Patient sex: M
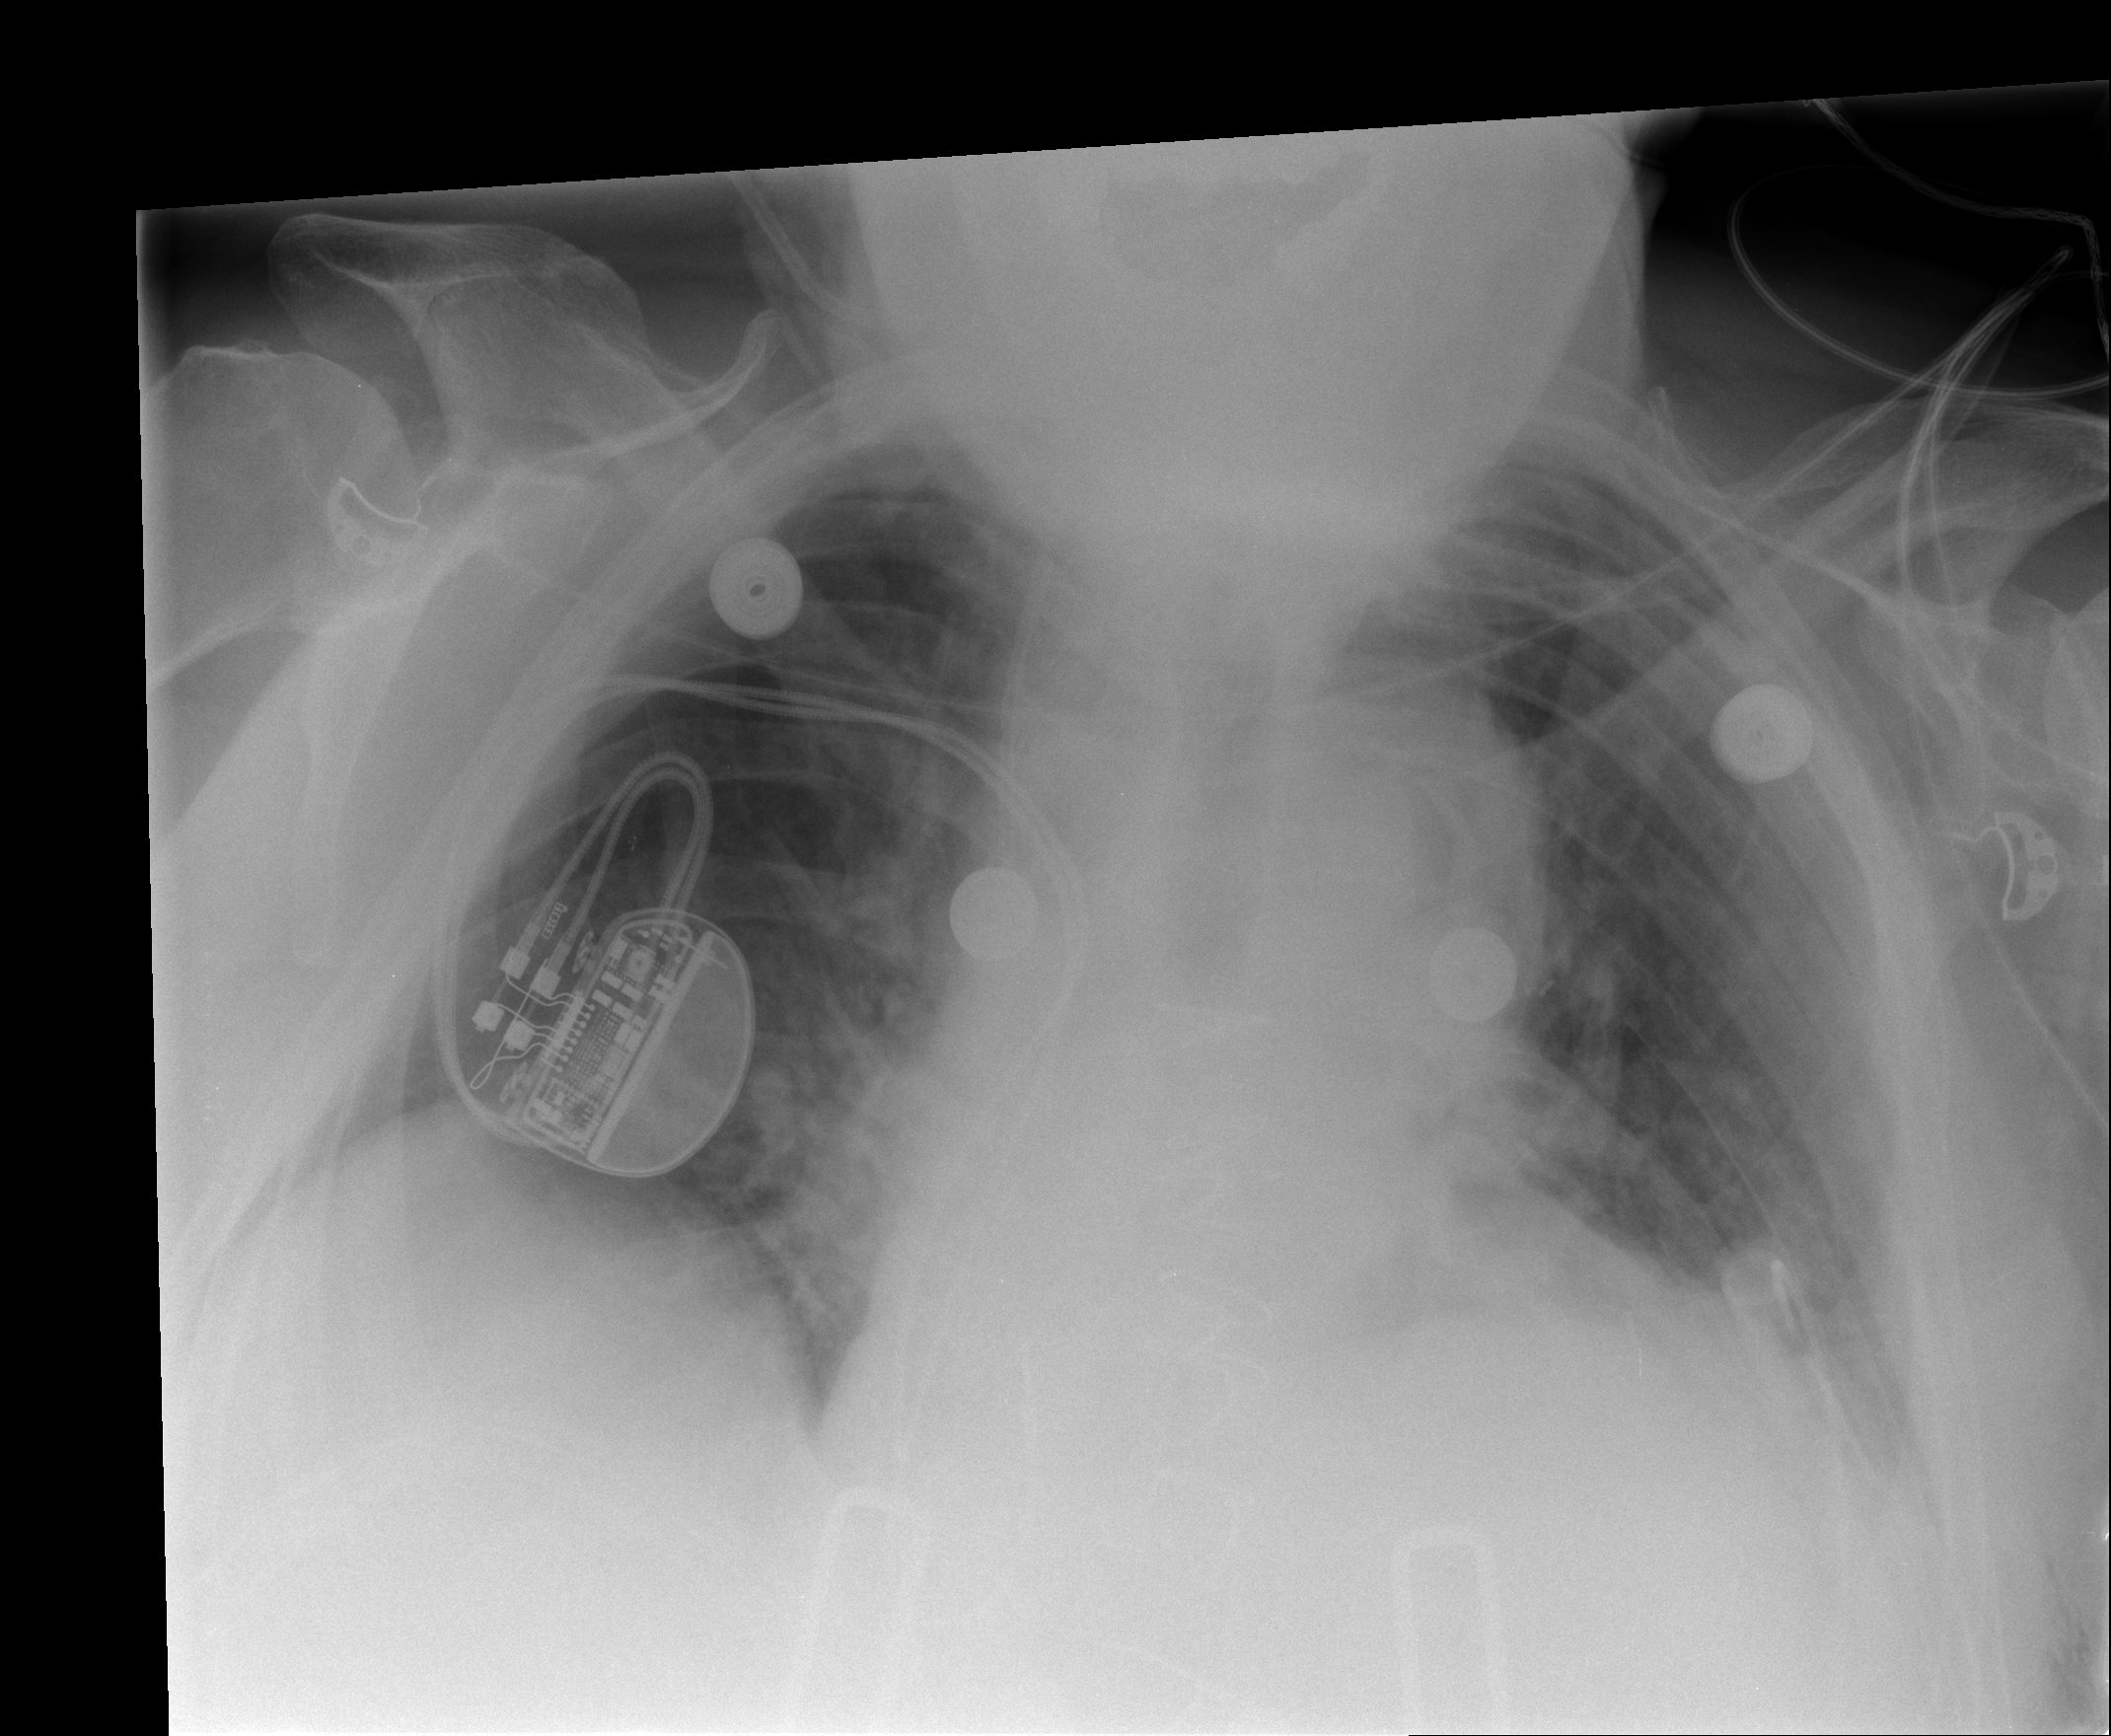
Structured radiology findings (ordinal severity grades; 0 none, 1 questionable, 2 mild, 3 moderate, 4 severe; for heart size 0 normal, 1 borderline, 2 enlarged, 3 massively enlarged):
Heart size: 2
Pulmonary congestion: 0
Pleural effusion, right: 2
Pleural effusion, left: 2
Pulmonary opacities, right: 0
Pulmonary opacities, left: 0
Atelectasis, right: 2
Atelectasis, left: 2